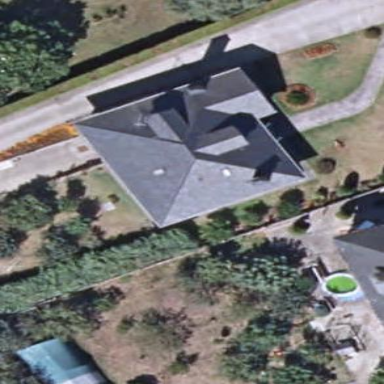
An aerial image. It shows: Simple house.